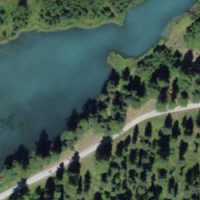
EUNIS habitat code: 14
Species observed at this site:
Fulica atra
Dendrocopos major
Prunella modularis
Aythya fuligula
Fringilla coelebs
Phylloscopus collybita
Parus major
Erithacus rubecula
Certhia familiaris
Sitta europaea
Phoenicurus ochruros
Falco tinnunculus
Motacilla alba
Periparus ater